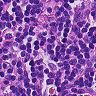
Metastatic tissue present: no